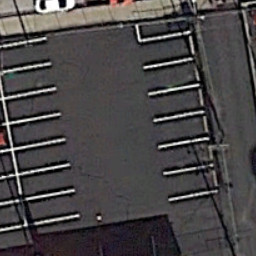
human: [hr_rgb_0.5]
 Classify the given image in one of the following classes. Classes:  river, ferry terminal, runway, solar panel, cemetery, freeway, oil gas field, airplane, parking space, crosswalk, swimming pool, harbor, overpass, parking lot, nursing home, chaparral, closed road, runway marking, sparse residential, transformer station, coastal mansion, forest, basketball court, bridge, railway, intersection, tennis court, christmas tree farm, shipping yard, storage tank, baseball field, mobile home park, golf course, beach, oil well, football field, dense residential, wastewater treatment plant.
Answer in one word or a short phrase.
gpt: parking space